Question: I have a Wordpress plugin with some tables and input forms. The tables are built using the standard Wordpress table widefat class. The input forms are embedded into cells in the widefat table.
Where I am just displaying data, the table resizes to fit the metabox. Where I am using input fields, the table overflows the metabox, see picture:

I would like the input table to resize like the data table.
This is how the normal table renders:
'''
<table class="widefat" id="item_publication_attributes">
<tr>
<th class="type"><b>Type</b></th>
<th class="date"><b>Date</b></th>
<th class="name"><b>Name</b></th>
<th class="address"><b>Address</b></th>
<th class="gender"><b>Map</b></th>
<th></th>
</tr>
<tr class="publish-attribute publish-attribute-1">
<td class="type">Publisher</td>
<td class="date">15/2/1971</td>
<td class="name">Publish Company</td>
<td class="location">63 The Street, The Town, Cambridgeshire</td>
<td class="map-icon" style="font-size:70%">[map]</td>
<td><a href="#" class="publish-attribute-delete" data-id="1">Delete</a> | <a href="#" class="person-edit" data-id="1">Edit</a></td>
</tr>
</table>
'''
And this is how the Form table renders:
'''
<form>
<input type="hidden" name="post_id" id="add_publishing_attribute_post_id" value=2624/>
<table class="widefat" id="add_new_publishing_attribute">
<tr id="add_new_publishing_attribute_row">
<td class="type">
<select name="type" id="add_attribute_type">
<option value="0">ID 0</option>
<option value="1">ID 1</option>
<option value="2">ID 2</option>
</select>
</td>
<td class="dd"><input type="text" name="dd" id="add_attribute_dd" placeholder="dd" /></td>
<td class="mm"><input type="text" name="mm" id="add_attribute_mm" placeholder="mm" /></td>
<td class="yyyy"><input type="text" name="yyyy" id="add_attribute_yyyy" placeholder="yyyy" /></td>
<td class="name"><input type="text" name="name" id="add_attribute_name" placeholder="name" /></td>
<td class="location"><input type="text" name="location" id="add_attribute_location" placeholder="location" /></td>
<td><input type="submit" name="submit" id="add_new_attribute_submit" value="Add"/></td>
</tr>
</table>
</form>
'''
Grateful for any suggestions
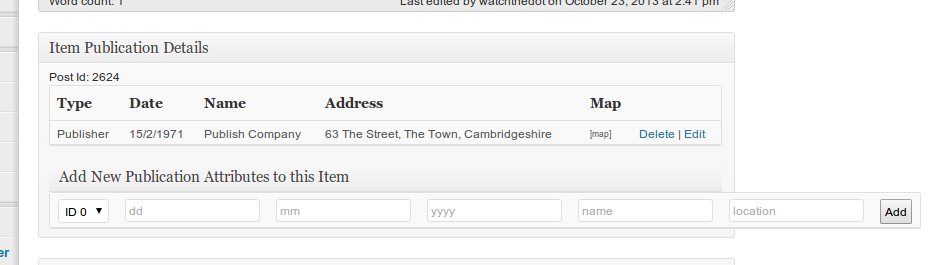
Answer: What I don't get is why you're using a form inside a meta box... We just simply drop our input fields there, and 'save_post' takes care of there rest, <URL>.
To fix the table layout, I've found an answer here: <URL>
Use: 'table-layout:fixed':
'''
<table class="widefat" id="add_new_publishing_attribute" style="table-layout:fixed">
'''